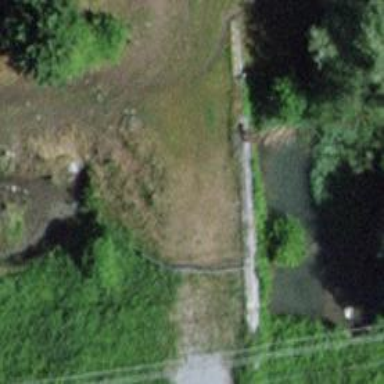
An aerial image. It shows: Culvert tunnel.